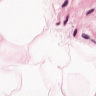
Metastatic tissue present: no